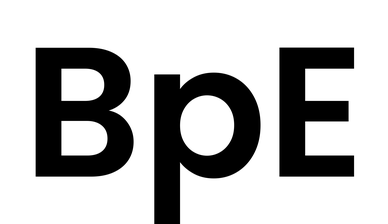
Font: Poppins-SemiBold